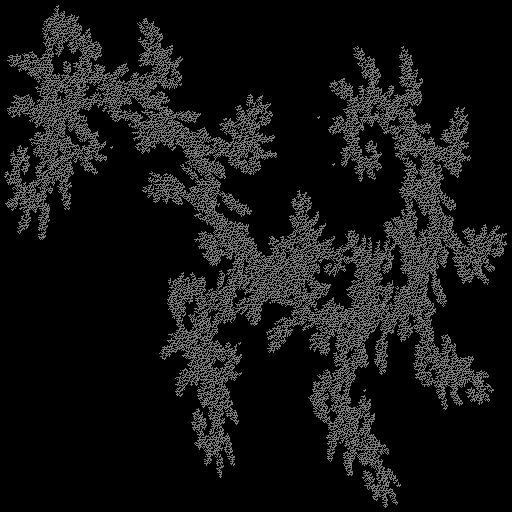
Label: greygoldenrod